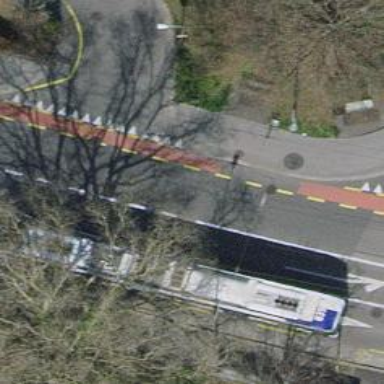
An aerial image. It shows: Kerb serving as barrier.